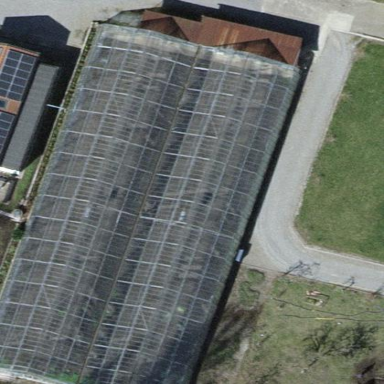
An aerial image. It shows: Greenhouse.